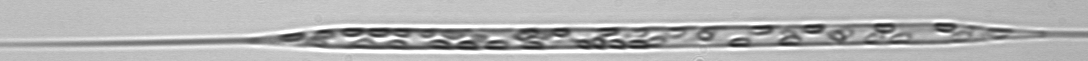
Label: Rhizosolenia